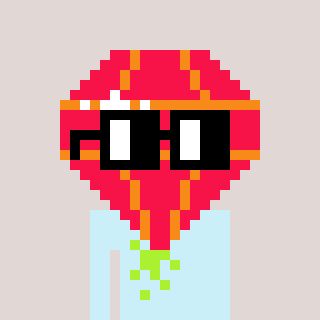
a pixel art character with square black glasses, a red diamond-shaped head and a cold-colored body on a warm background